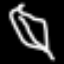
Label: leaf